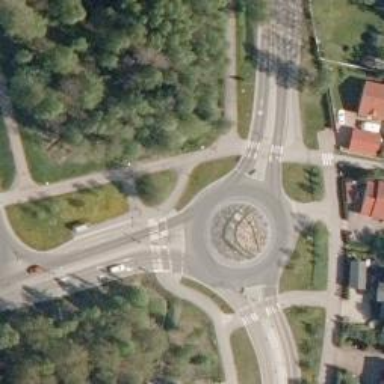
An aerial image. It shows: Secondary road with asphalt surface leading to roundabout junction.